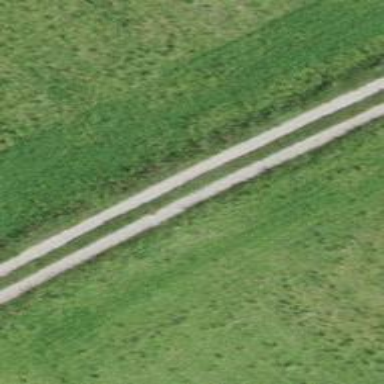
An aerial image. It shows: Compacted track with grade2 level.